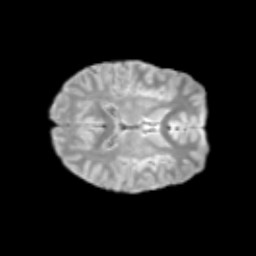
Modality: T2w
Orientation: axial
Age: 13
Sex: female
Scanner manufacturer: siemens
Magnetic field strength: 3 T
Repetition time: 3.8 s
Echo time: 0.07 s